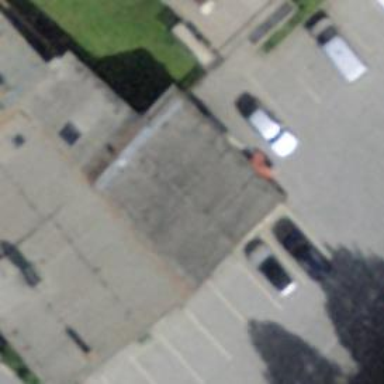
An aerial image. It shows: Restaurant.